Question: I'm trying to align two 'Button's in a 'View' (appearing in cyan). They get aligned vertically in the 'View'. When i try to horizontally align them, their heights get changed. I want their widths should be the same according to the super view's width unlike smaller Next button. Can this be achieved only using 'VFL'?

Here's the code:
'''
[self prepareButton:saveButton label:@"SAVE"];
[buttonContainerView addConstraint:[NSLayoutConstraint constraintWithItem:saveButton
attribute:NSLayoutAttributeCenterY
relatedBy:NSLayoutRelationEqual
toItem:buttonContainerView
attribute:NSLayoutAttributeCenterY
multiplier:1.00f
constant:0]];
[saveButton layoutIfNeeded];
[self prepareButton:nextButton label:@"NEXT"];
[buttonContainerView addConstraint:[NSLayoutConstraint constraintWithItem:nextButton
attribute:NSLayoutAttributeCenterY
relatedBy:NSLayoutRelationEqual
toItem:buttonContainerView
attribute:NSLayoutAttributeCenterY
multiplier:1.00f
constant:0]];
[nextButton layoutIfNeeded];
[buttonContainerView addConstraints:[NSLayoutConstraint constraintsWithVisualFormat:@"H:|-[saveButton]-[nextButton]-|"
options:0
metrics:metrics
views:viewDictionary]];
[saveButton layoutIfNeeded];
[nextButton layoutIfNeeded];
-(void)prepareButton:(UIButton *)button
label:(NSString *) label
{
[buttonContainerView addSubview:button];
button.translatesAutoresizingMaskIntoConstraints = NO;
button.backgroundColor = [UIColor redColor];
button.layer.cornerRadius = 2.50f;
[button setTitle:label forState:UIControlStateNormal];
[button setTitleColor:[UIColor whiteColor] forState:UIControlStateNormal];
}
'''
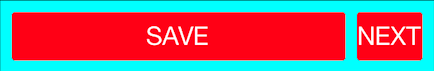
Answer: Solved the issue by setting equal height & assigning priority in VFL:
'''
[buttonContainerView addConstraints:[NSLayoutConstraint constraintsWithVisualFormat:@"H:|-[saveButton]-[nextButton(==saveButton@1000)]-|"
options:0
metrics:metrics
views:viewDictionary]];
'''